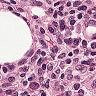
Metastatic tissue present: no